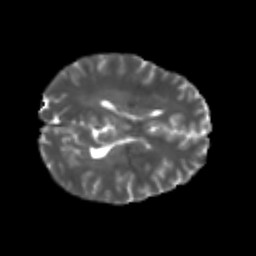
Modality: T2w
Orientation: axial
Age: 20
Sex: male
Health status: healthy
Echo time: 0.074 s